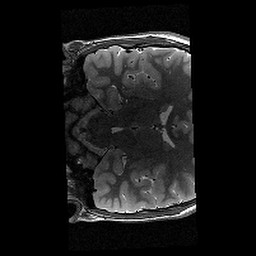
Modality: T2w
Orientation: coronal
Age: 10
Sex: male
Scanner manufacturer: siemens
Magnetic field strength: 3 T
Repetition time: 9.23 s
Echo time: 0.067 s